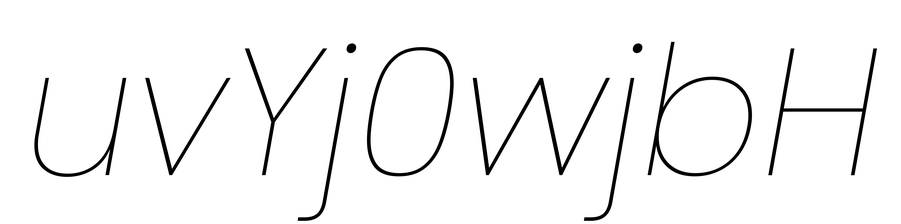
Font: Poppins-ThinItalic